Interaction volume radius: 10 \u00c5
Interaction volume height: 25 \u00c5
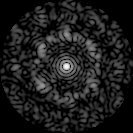
Disorder parameter: 0.7419